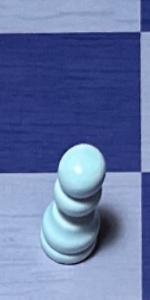
Label: Pawn_White